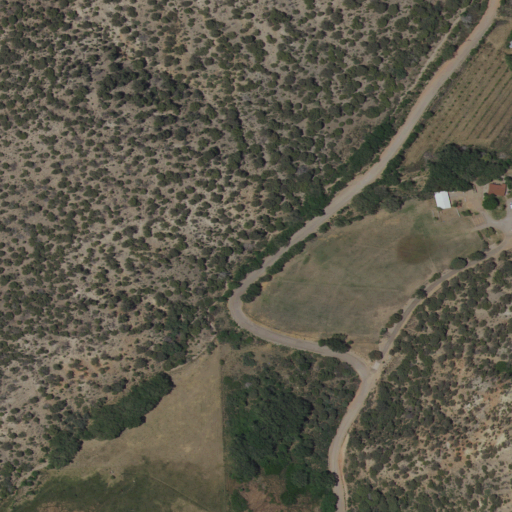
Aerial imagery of valley in New Mexico named Pine Canyon containing shrub, evergreen forest, and open development